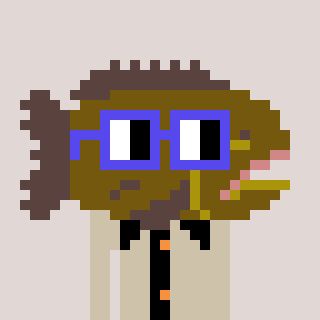
a pixel art character with square blue glasses, a grouper-shaped head and a bege-colored body on a warm background